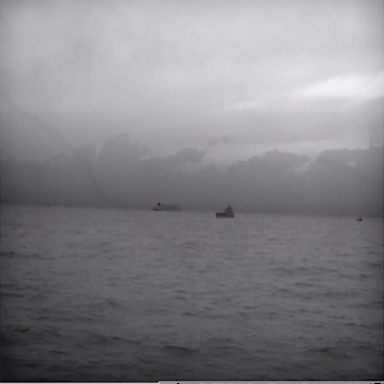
There are two objects shown in the infrared image, including a liner, and a fishing_boat.